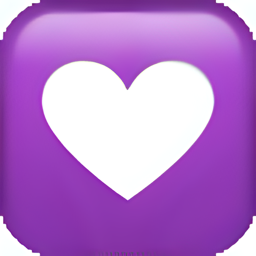
Name: heart decoration
Emoji: 💟
Group: Smileys & Emotion
Sub-group: emotion